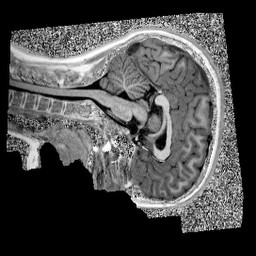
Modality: UNIT1
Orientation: sagittal
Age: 11
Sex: female
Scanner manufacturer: siemens
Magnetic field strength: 3 T
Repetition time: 4 s
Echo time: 0.00303 s